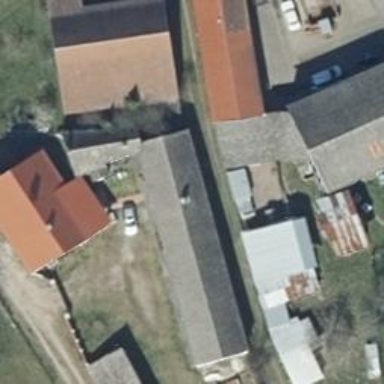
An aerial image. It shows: Building with white exterior. The gabled roof is grey in color and aligned along the building.